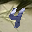
Label: 4